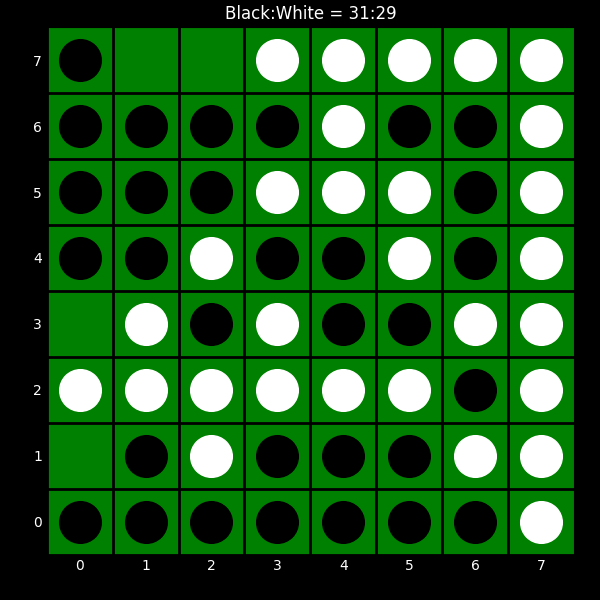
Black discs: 31
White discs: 29